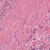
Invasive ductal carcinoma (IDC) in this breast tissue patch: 1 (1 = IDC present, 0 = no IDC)